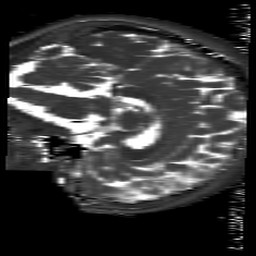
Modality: T2map
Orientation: sagittal
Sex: female
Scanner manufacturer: siemens
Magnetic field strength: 3 T
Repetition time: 4 s